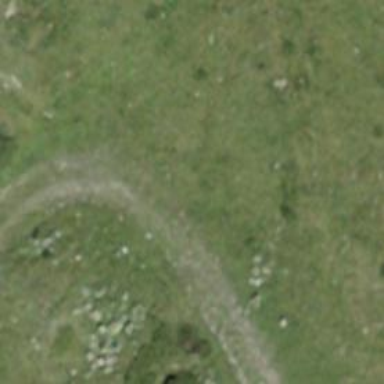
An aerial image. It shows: Very rough track road.